Question: I am making a food addiction survey and I need an input range that looks like this:

from <URL>.
My question is: How can I make the thumb portion not appear until it has been clicked on at least once? This is important for the survey so that the data is not influenced by it being there.
Here is the CSS of the thumb (you can see the rest at the link above):
'''
/* Special styling for WebKit/Blink */
input[type=range]::-webkit-slider-thumb {
-webkit-appearance: none;
border: 1px solid #000000;
height: 36px;
width: 16px;
border-radius: 3px;
background: #ffffff;
cursor: pointer;
margin-top: -14px; /* You need to specify a margin in Chrome, but in Firefox and IE it is automatic */
box-shadow: 1px 1px 1px #000000, 0px 0px 1px #0d0d0d; /* Add cool effects to your sliders! */
}
/* All the same stuff for Firefox */
input[type=range]::-moz-range-thumb {
box-shadow: 1px 1px 1px #000000, 0px 0px 1px #0d0d0d;
border: 1px solid #000000;
height: 36px;
width: 16px;
border-radius: 3px;
background: #ffffff;
cursor: pointer;
}
/* All the same stuff for IE */
input[type=range]::-ms-thumb {
box-shadow: 1px 1px 1px #000000, 0px 0px 1px #0d0d0d;
border: 1px solid #000000;
height: 36px;
width: 16px;
border-radius: 3px;
background: #ffffff;
cursor: pointer;
}
'''
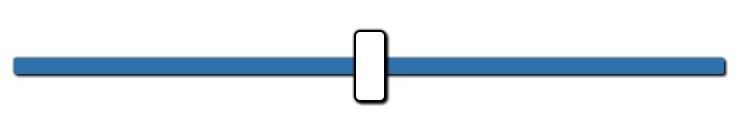
Answer: This <URL> works in chrome, I had to add styles for the track. The thumb is hidden until you click the range and it appears where clicked. This uses jQuery and I only worked on what applied to chrome.
'''
$('.not-clicked').click(function(e) {
$(this).removeClass('not-clicked');
$(this).addClass('clicked');
});
'''
'''
input[type=range]::-webkit-slider-runnable-track {
width: 100%;
height: 8.4px;
cursor: pointer;
box-shadow: 1px 1px 1px #000000, 0px 0px 1px #0d0d0d;
background: #3071a9;
border-radius: 1.3px;
border: 0.2px solid #010101;
}
/* Special styling for WebKit/Blink */
.clicked::-webkit-slider-thumb {
-webkit-appearance: none;
border: 1px solid #000000;
height: 36px;
width: 16px;
border-radius: 3px;
background: #ffffff;
cursor: pointer;
margin-top: -14px;
/* You need to specify a margin in Chrome, but in Firefox and IE it is automatic */
box-shadow: 1px 1px 1px #000000, 0px 0px 1px #0d0d0d;
/* Add cool effects to your sliders! */
}
.not-clicked::-webkit-slider-thumb {
-webkit-appearance: none;
}
/* All the same stuff for Firefox */
input[type=range]::-moz-range-thumb {
box-shadow: 1px 1px 1px #000000, 0px 0px 1px #0d0d0d;
border: 1px solid #000000;
height: 36px;
width: 16px;
border-radius: 3px;
background: #ffffff;
cursor: pointer;
}
/* All the same stuff for IE */
input[type=range]::-ms-thumb {
box-shadow: 1px 1px 1px #000000, 0px 0px 1px #0d0d0d;
border: 1px solid #000000;
height: 36px;
width: 16px;
border-radius: 3px;
background: #ffffff;
cursor: pointer;
}
'''
'''
<script src="https://cdnjs.cloudflare.com/ajax/libs/jquery/3.3.1/jquery.min.js"></script>
<input type="range" class='not-clicked'>
'''